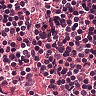
Metastatic tissue present: no